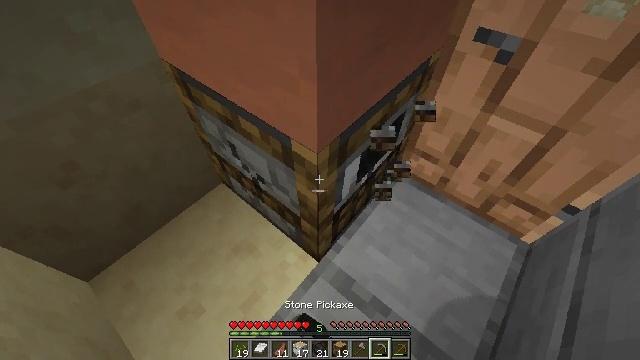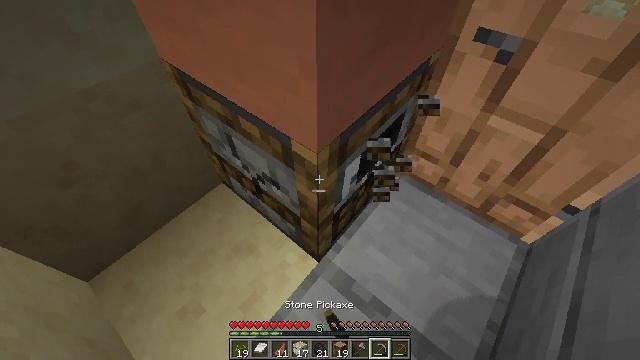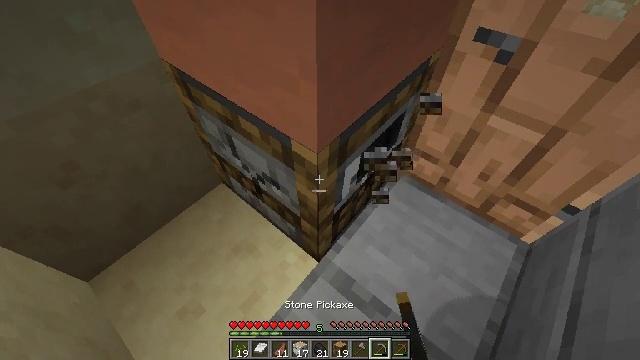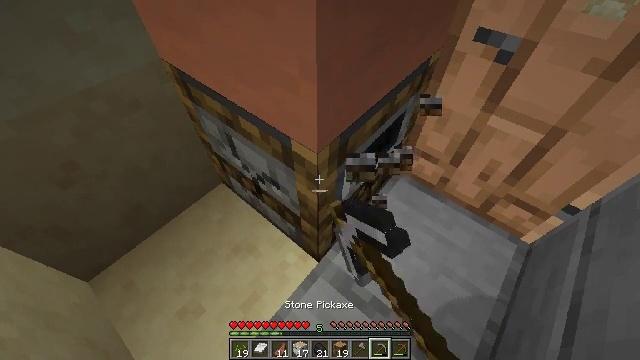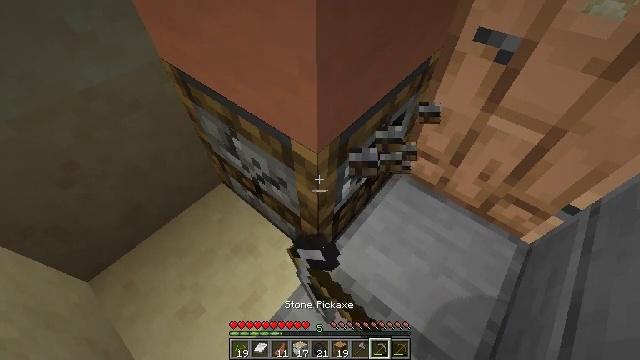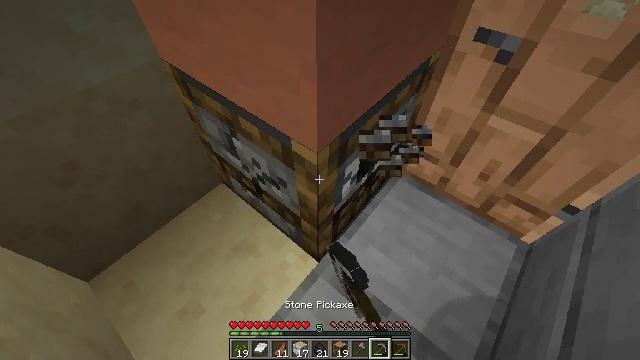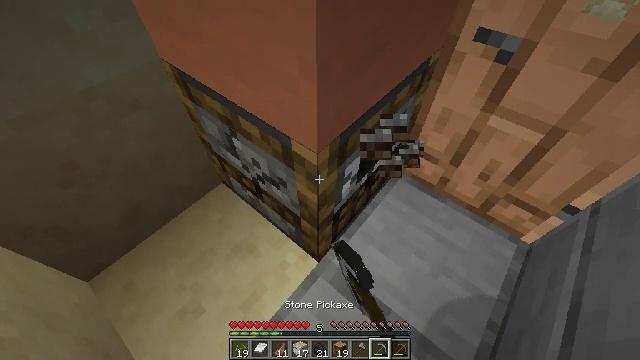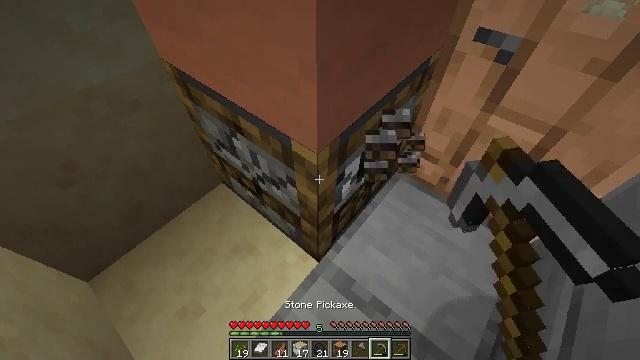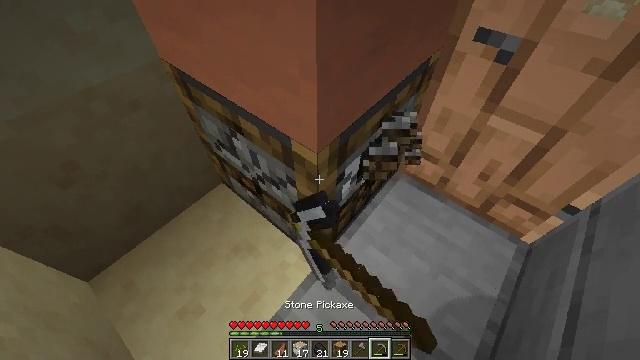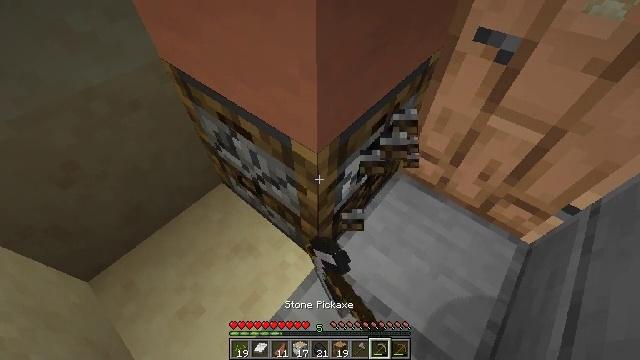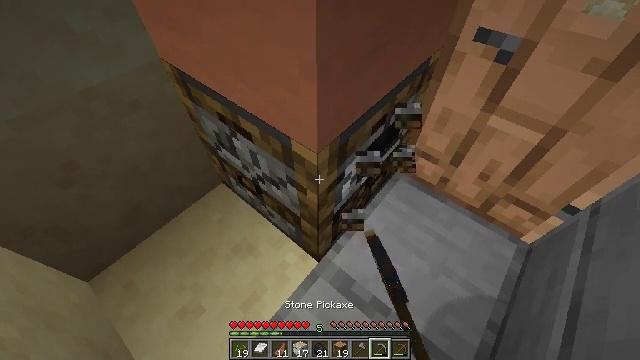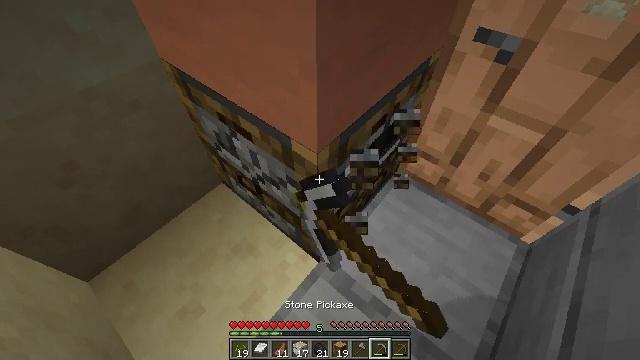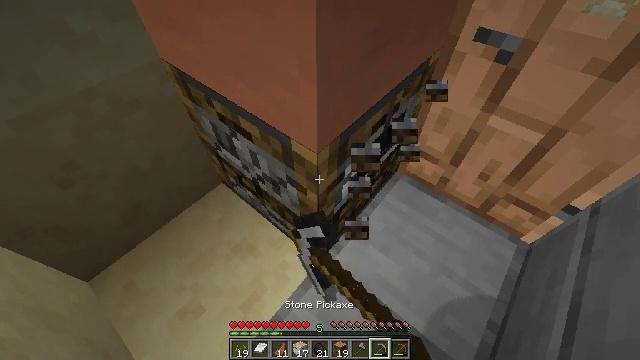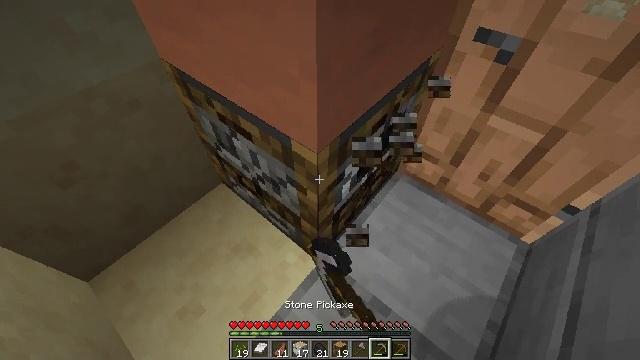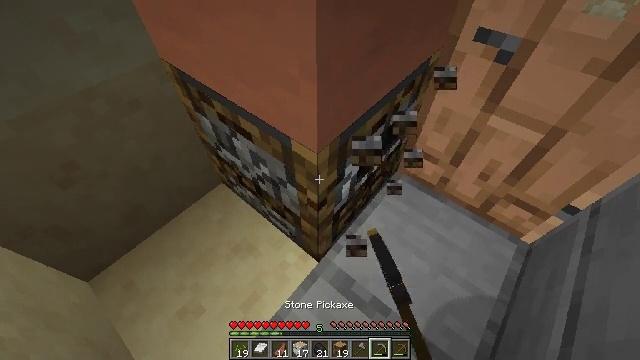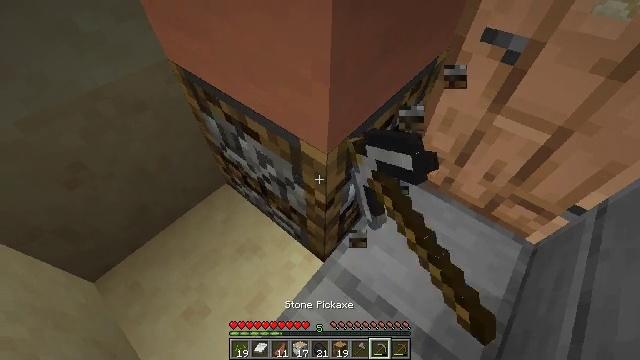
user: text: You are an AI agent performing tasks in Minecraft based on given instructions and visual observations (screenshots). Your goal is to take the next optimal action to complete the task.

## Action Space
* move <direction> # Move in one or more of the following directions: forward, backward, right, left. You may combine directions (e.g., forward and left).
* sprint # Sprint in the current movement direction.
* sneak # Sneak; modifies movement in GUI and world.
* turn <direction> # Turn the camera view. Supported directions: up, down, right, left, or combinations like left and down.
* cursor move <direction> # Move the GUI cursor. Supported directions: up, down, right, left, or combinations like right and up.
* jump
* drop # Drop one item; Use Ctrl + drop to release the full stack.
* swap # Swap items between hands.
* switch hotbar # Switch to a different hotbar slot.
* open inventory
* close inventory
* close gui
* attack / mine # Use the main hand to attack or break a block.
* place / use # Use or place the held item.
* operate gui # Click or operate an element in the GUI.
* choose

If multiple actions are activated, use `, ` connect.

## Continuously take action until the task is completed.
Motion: motion action
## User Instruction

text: Destroy the smoker to move it.
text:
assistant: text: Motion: attack / mine
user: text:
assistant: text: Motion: attack / mine
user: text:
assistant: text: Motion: attack / mine
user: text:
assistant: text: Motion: attack / mine
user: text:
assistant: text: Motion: attack / mine
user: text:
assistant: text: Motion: attack / mine
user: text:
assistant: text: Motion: attack / mine
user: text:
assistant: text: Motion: attack / mine
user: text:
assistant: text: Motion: attack / mine
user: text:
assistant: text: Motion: attack / mine
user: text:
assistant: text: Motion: attack / mine
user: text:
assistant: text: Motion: attack / mine
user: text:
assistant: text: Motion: attack / mine
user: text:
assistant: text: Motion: attack / mine
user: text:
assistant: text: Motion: move left, attack / mine
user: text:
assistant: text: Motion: move left, attack / mine
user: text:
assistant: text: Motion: move left, attack / mine
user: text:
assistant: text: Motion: move left, attack / mine
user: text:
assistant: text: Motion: move left, attack / mine
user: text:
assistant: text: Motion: move left, attack / mine
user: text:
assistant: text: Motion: move left, turn right and down, attack / mine
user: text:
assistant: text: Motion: turn right and down, attack / mine
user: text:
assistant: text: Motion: turn right, attack / mine
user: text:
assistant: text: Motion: turn right, attack / mine
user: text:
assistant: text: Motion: attack / mine